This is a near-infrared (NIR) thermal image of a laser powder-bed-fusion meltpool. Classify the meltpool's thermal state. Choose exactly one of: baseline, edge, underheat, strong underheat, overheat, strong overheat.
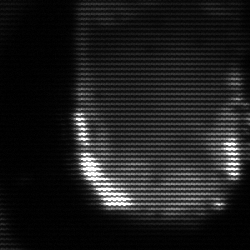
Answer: baseline